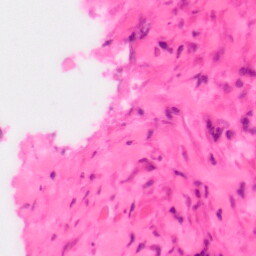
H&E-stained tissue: Colon